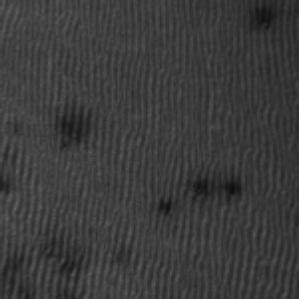
Label: frost